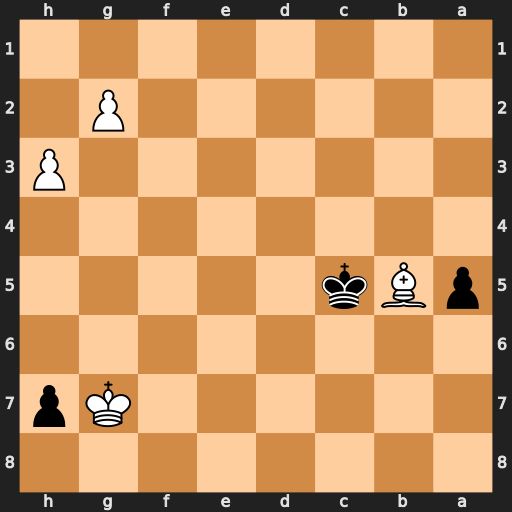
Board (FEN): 8/6Kp/8/pBk5/8/7P/6P1/8
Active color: b
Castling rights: -
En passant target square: -
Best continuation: Kxb5 g4 a4 g5 a3 Kxh7 a2 g6 a1=Q